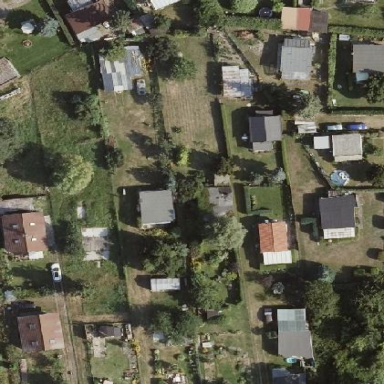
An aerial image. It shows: Fence surrounding plot of land.